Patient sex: M
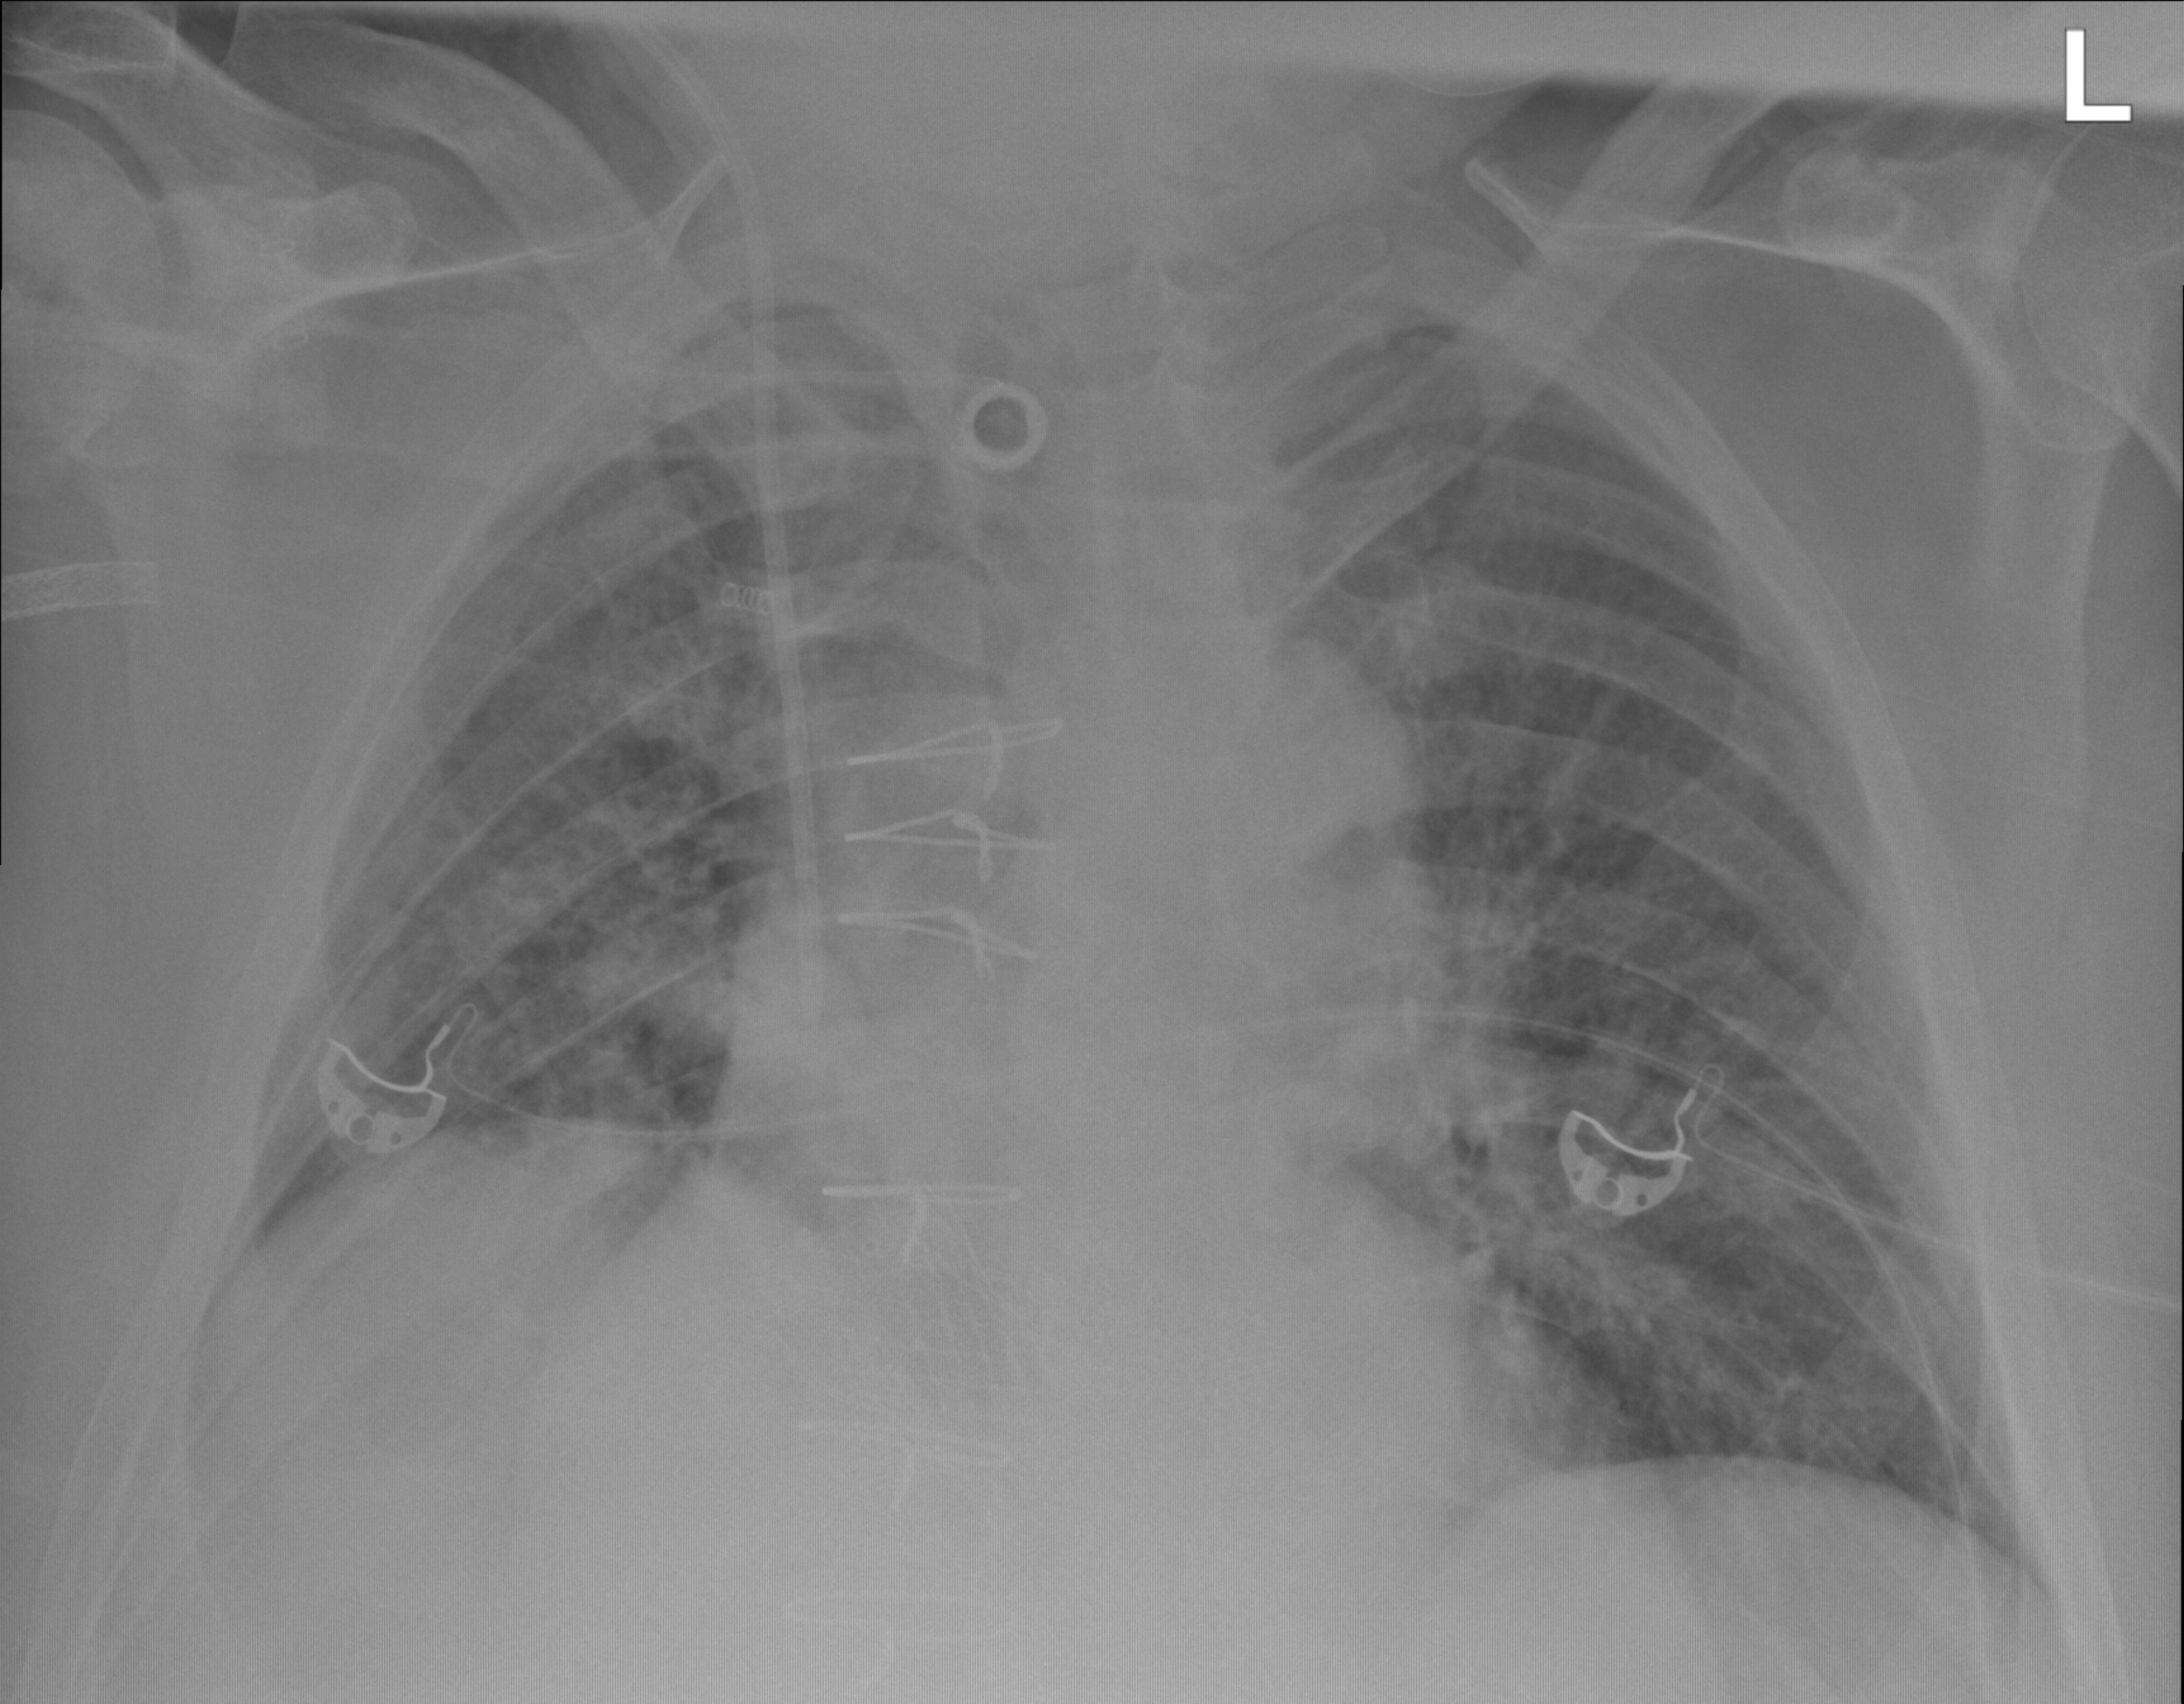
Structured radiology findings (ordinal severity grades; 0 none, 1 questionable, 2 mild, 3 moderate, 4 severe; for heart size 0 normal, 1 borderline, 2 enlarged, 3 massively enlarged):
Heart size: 2
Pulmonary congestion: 2
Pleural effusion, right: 0
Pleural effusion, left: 0
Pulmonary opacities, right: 2
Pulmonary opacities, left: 0
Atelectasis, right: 2
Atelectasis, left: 0